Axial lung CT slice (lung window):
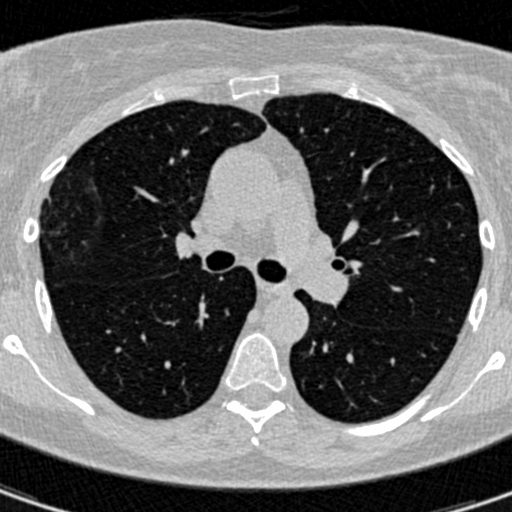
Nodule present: no